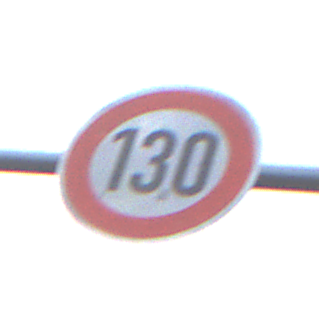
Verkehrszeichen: Geschwindigkeit130
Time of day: MorningAfternoon
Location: Outdoor (RoadRail)
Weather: PartlyCloudy
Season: NotSpecified
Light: Natural